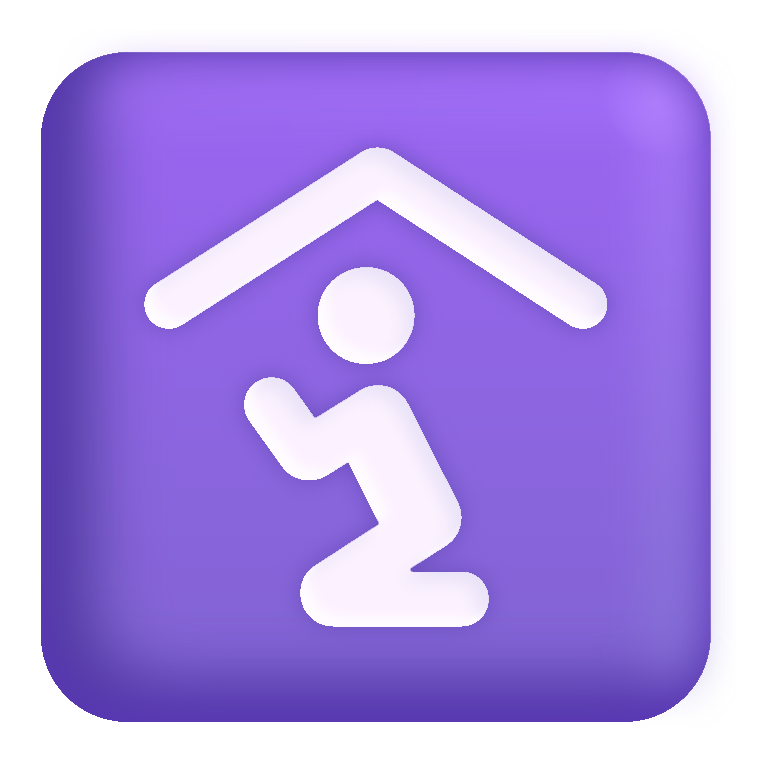
place of worship color